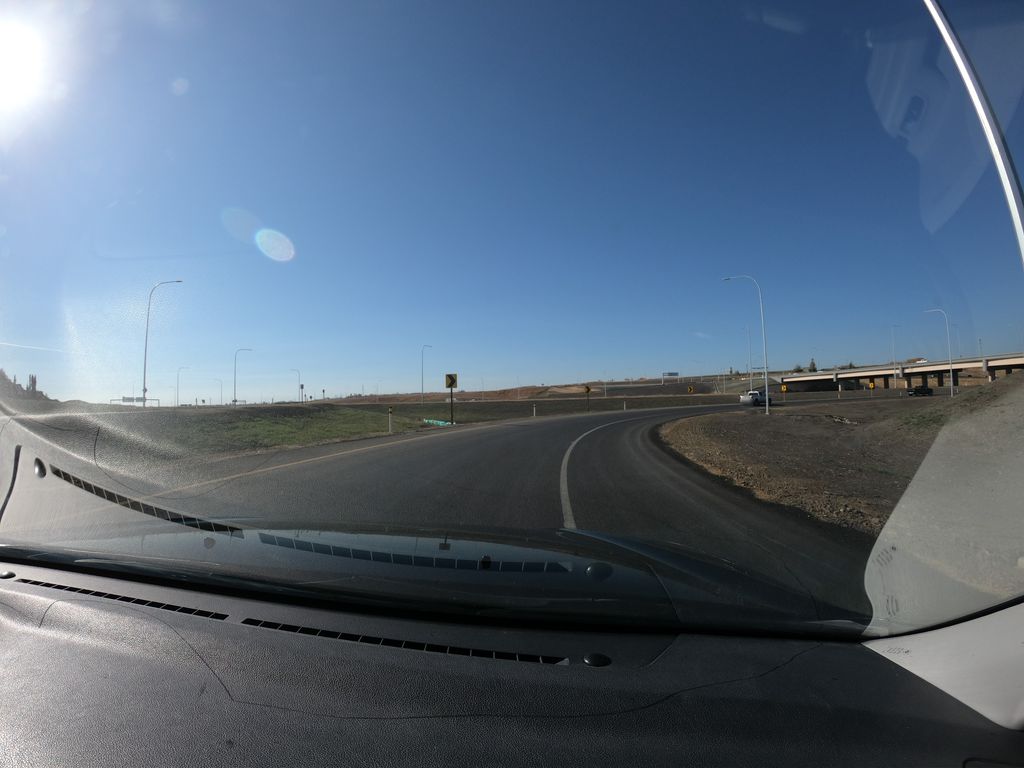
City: calgary